Question: I can't get my preview editor to display HTML pages in the full preview screen. Instead, it shows the page in the right half of the screen, and the Nav bar and control bar in the left half of the screen:

I've poked around as much as I can, but I can't find anything about configuring the preview editor. Anyone know if there's anything I can do to change this?
Thanks.
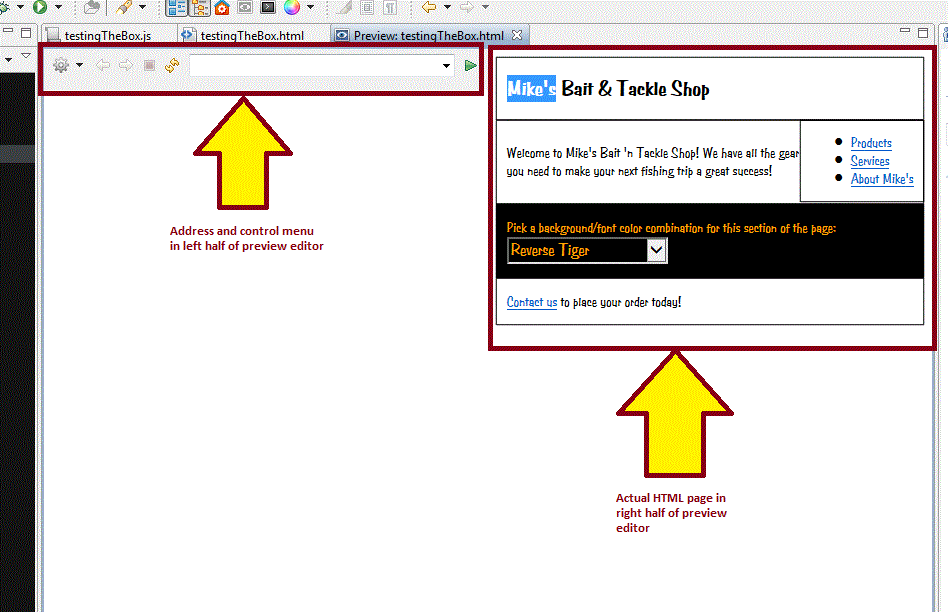
Answer: There are several other questions on the site covering this same issue. I would try to flag this question as a duplicate for its "resolution", but I cannot find any copies of this question that have an accepted answer.
The latest release of Aptana 3.4 has a bug which was filed as APSTUD-7832 in Jira after this post: <URL>
Hopefully it will be back in business soon.